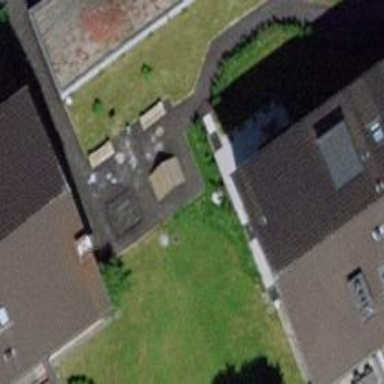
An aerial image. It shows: Playground with playhouse.